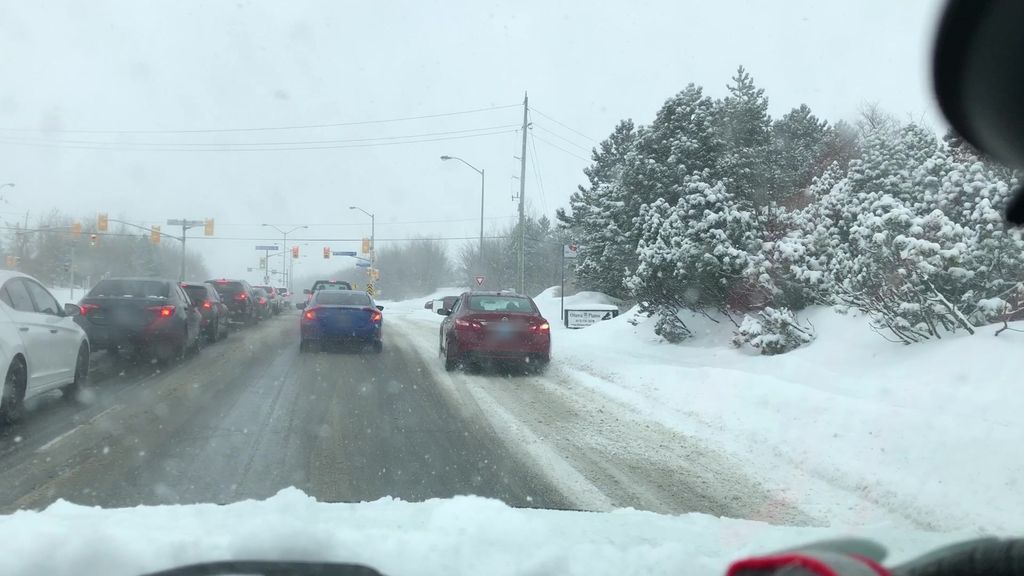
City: ottawa-gatineau